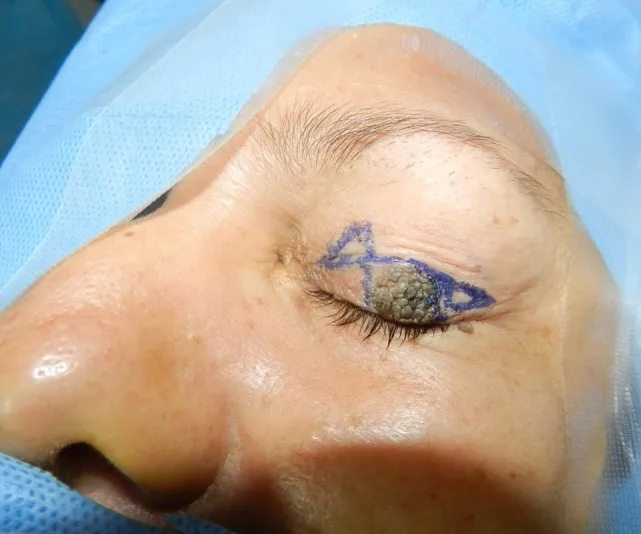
Advancement flap with Burow's triangles design.
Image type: medical_photograph (other_medical_photograph)